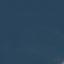
Label: SeaLake